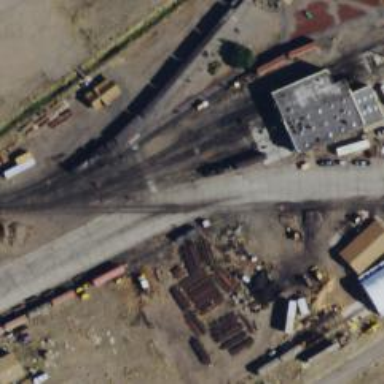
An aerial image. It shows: Preserved rail yard. The area contains preserved railway tracks.